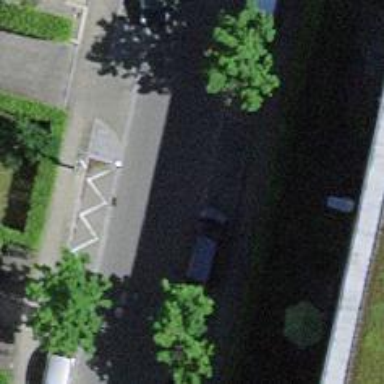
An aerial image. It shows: Public transport stop position.